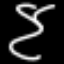
Label: squiggle